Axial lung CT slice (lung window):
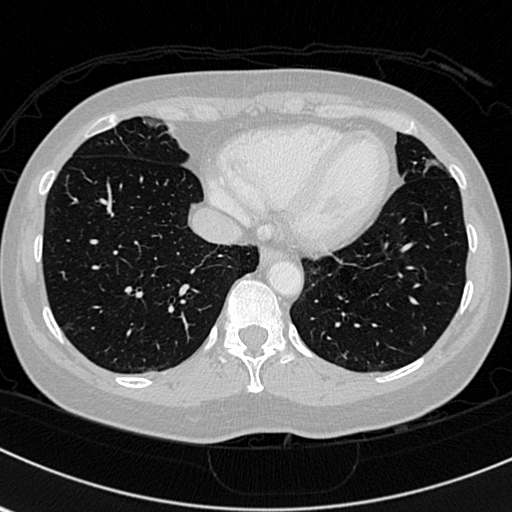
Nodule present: no